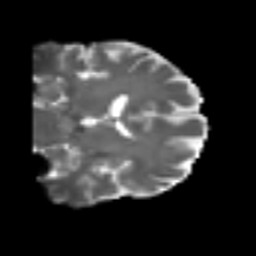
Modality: T2w
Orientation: coronal
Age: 62
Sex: male
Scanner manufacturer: siemens
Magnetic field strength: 3 T
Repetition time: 4.999 s
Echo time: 0.07946 s